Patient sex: M
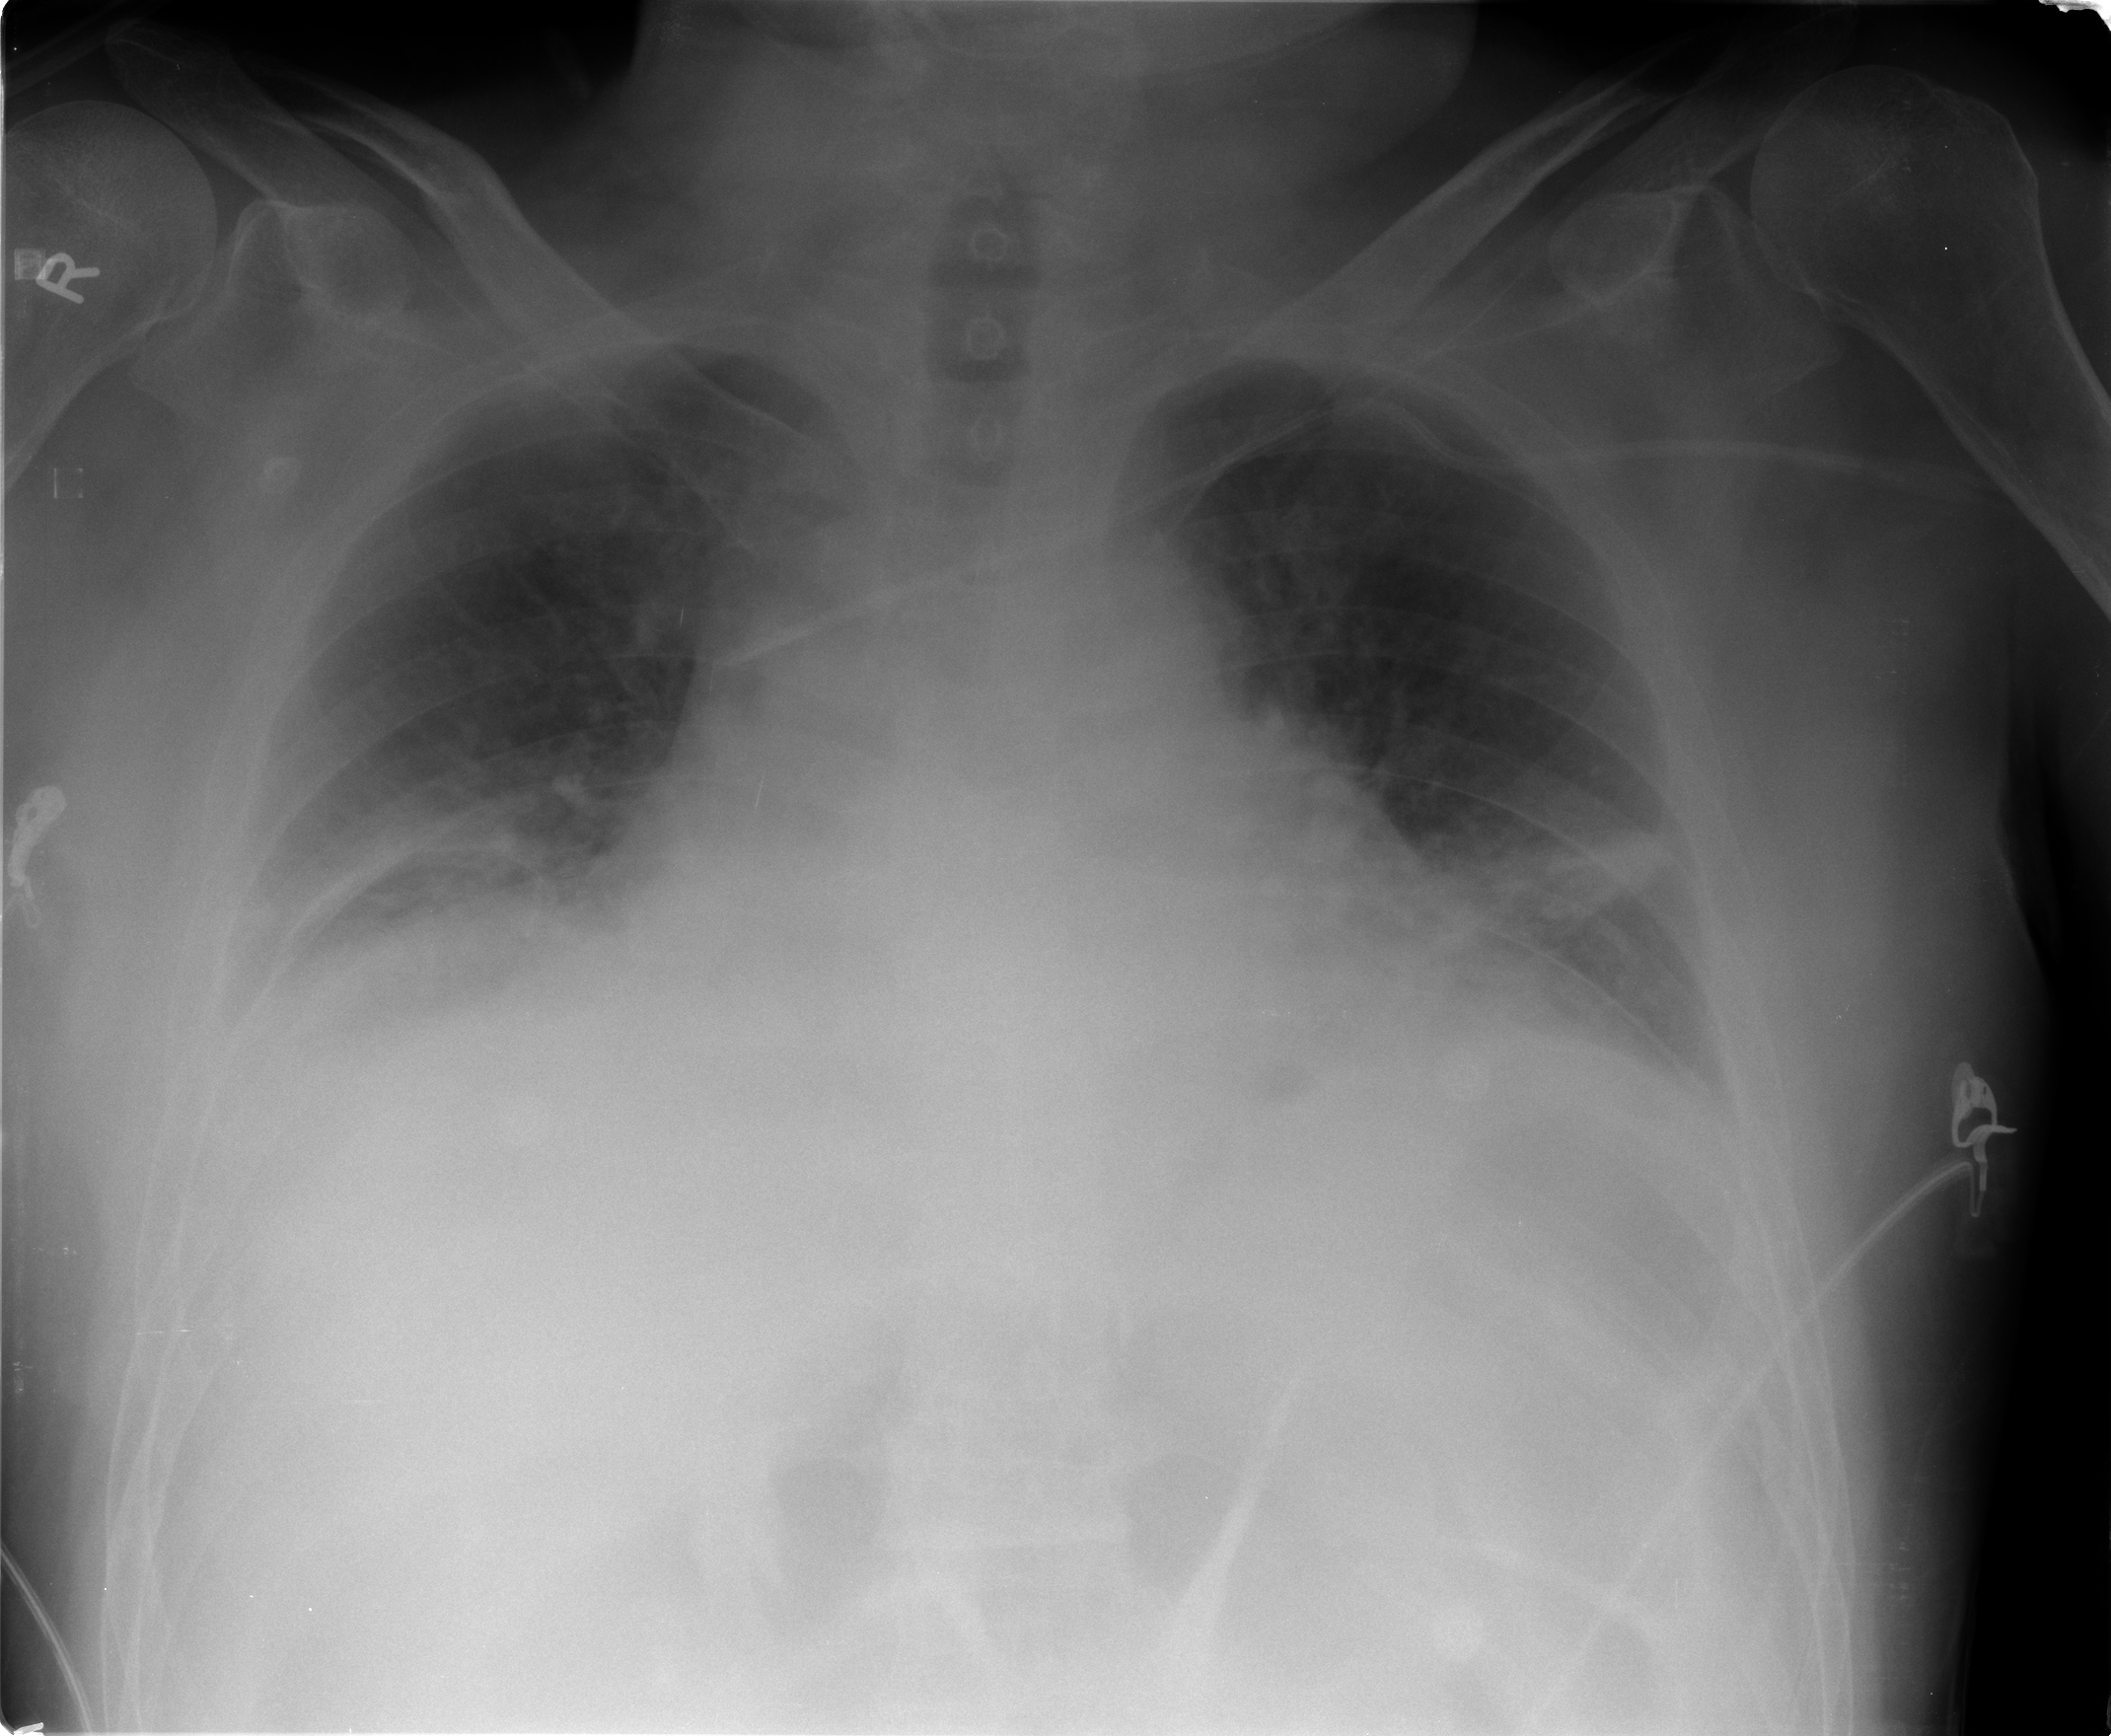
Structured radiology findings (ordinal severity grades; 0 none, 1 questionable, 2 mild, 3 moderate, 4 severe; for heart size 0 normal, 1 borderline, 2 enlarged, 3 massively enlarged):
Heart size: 0
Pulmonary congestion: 0
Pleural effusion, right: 0
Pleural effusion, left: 0
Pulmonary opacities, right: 1
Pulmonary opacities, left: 0
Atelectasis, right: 2
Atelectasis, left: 2